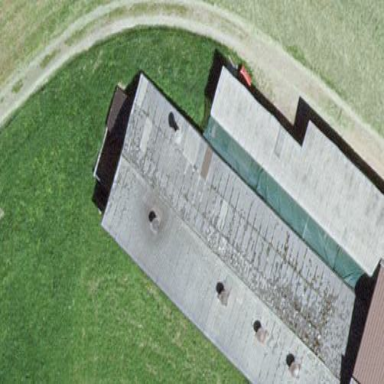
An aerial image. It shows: Farm auxiliary building.